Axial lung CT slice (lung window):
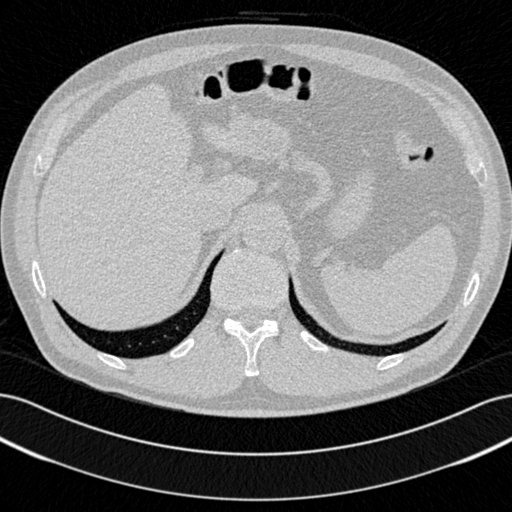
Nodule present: no